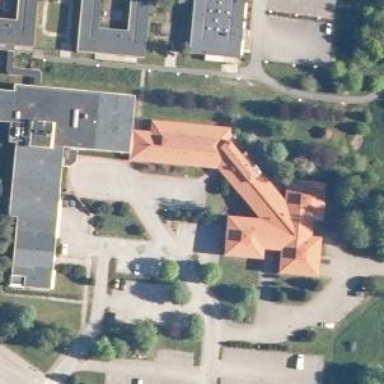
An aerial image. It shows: Hospital providing healthcare services.